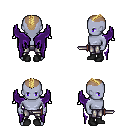
a pixel art fantasy rpg character, male body template, dark elf, purple skin, purple wings, metal pants, blonde short mohawk hairstyle, black shoes, dagger, four views (front, back, left, right), 2x2 character sprite sheet, small pixel art, hard edges, no anti-aliasing